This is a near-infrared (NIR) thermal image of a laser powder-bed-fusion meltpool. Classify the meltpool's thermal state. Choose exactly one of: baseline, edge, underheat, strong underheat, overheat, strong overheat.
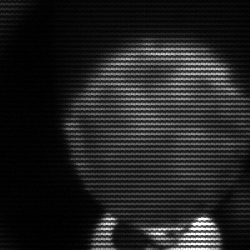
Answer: edge